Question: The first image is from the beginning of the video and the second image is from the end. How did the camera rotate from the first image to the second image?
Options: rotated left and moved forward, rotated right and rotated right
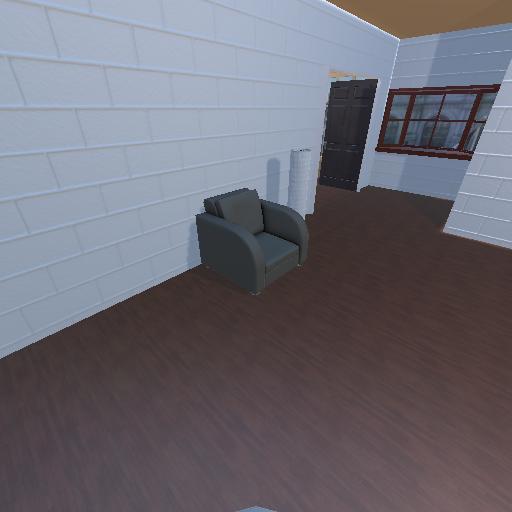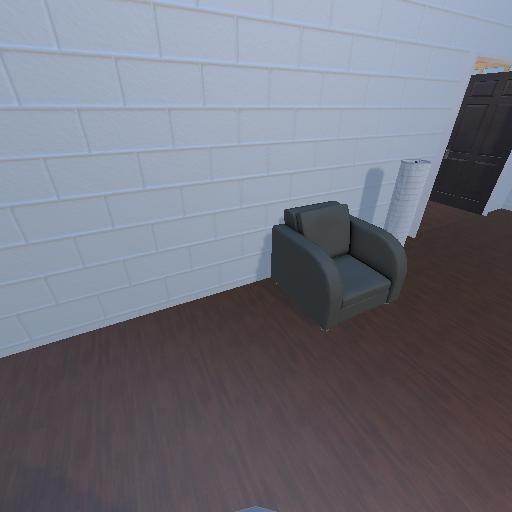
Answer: rotated left and moved forward